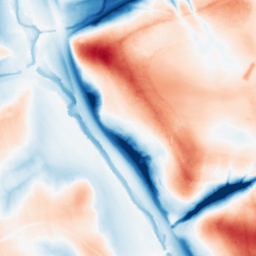
Category: classical
Decomposition family: gaussian_anisotropic
Decomposition parameters: sigma_x: 20
sigma_y: 20
Upsampling method: bilinear
Upsampling parameters: scale: 8
Upsampling scale: 8